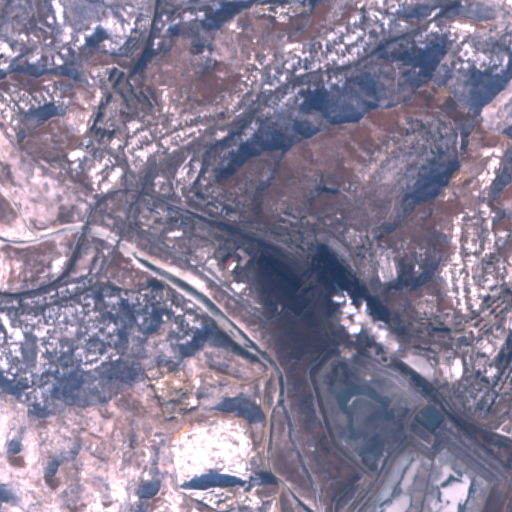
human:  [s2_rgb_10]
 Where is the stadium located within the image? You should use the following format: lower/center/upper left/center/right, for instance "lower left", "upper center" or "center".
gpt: The stadium is located in the lower right of the image.
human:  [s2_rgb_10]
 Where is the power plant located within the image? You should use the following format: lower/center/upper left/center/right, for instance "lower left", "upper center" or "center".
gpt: There is no power plant in the image.